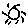
Label: sun